Question: I have a simple list with two columns. Column A is the name of a player and column B is his score. Every player is listed several times with a different score. I only want to know the lowest and highest score of each player. I hoped to find one function to do this all in one step but this seems not to exist.
You can see my simple list (left) and not-yet-working minima in unique distinct list (right) here:

So I started to create a unique list. I used the formula, found <URL>, in D2:
'''
=IFERROR(INDEX($A$2:$A$16,MATCH(0,INDEX(COUNTIF($D$1:$D1,$A$2:$A$16),0,0),0)),"")
'''
Now I want the minimum and maximum for each name. I tried to do it with DMIN / DMAX but here you have to give Excel the search criteria in cells where the name of the criterion ('Name') has to be in a cell above the value. Here is my problem: I don't have only one value, in my simple example I have three names.
I tried it this formula in E2:
'''
=DMIN($A$1:$B$16, "Score", $D$1:$D2)
'''
Now it creates a range when the formula is drawn down to E3 and E4. But in E4 the range for the search criteria is D1:D4 and it searches for the MIN of 'John', 'Ben' AND 'Tim'. I was not able to tell Excel that it should tell me in E2, E3 and E4 the MIN of my simple list for the Name that can be found in the corresponding field to the left.
Do you know how to do this or is there even a better way to get what I want?
PS: If there is anything a bit weird in those formulas: I did this in my German Excel and tried to "translate" it to my best knowledge.
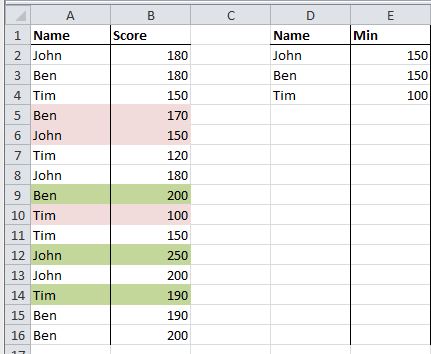
Answer: A PivotTable may be easiest, with 'Name' for ROWS and Min of Score and Max of Score for Sigma VALUES. HOWEVER, this gives a min of '170' for Ben: